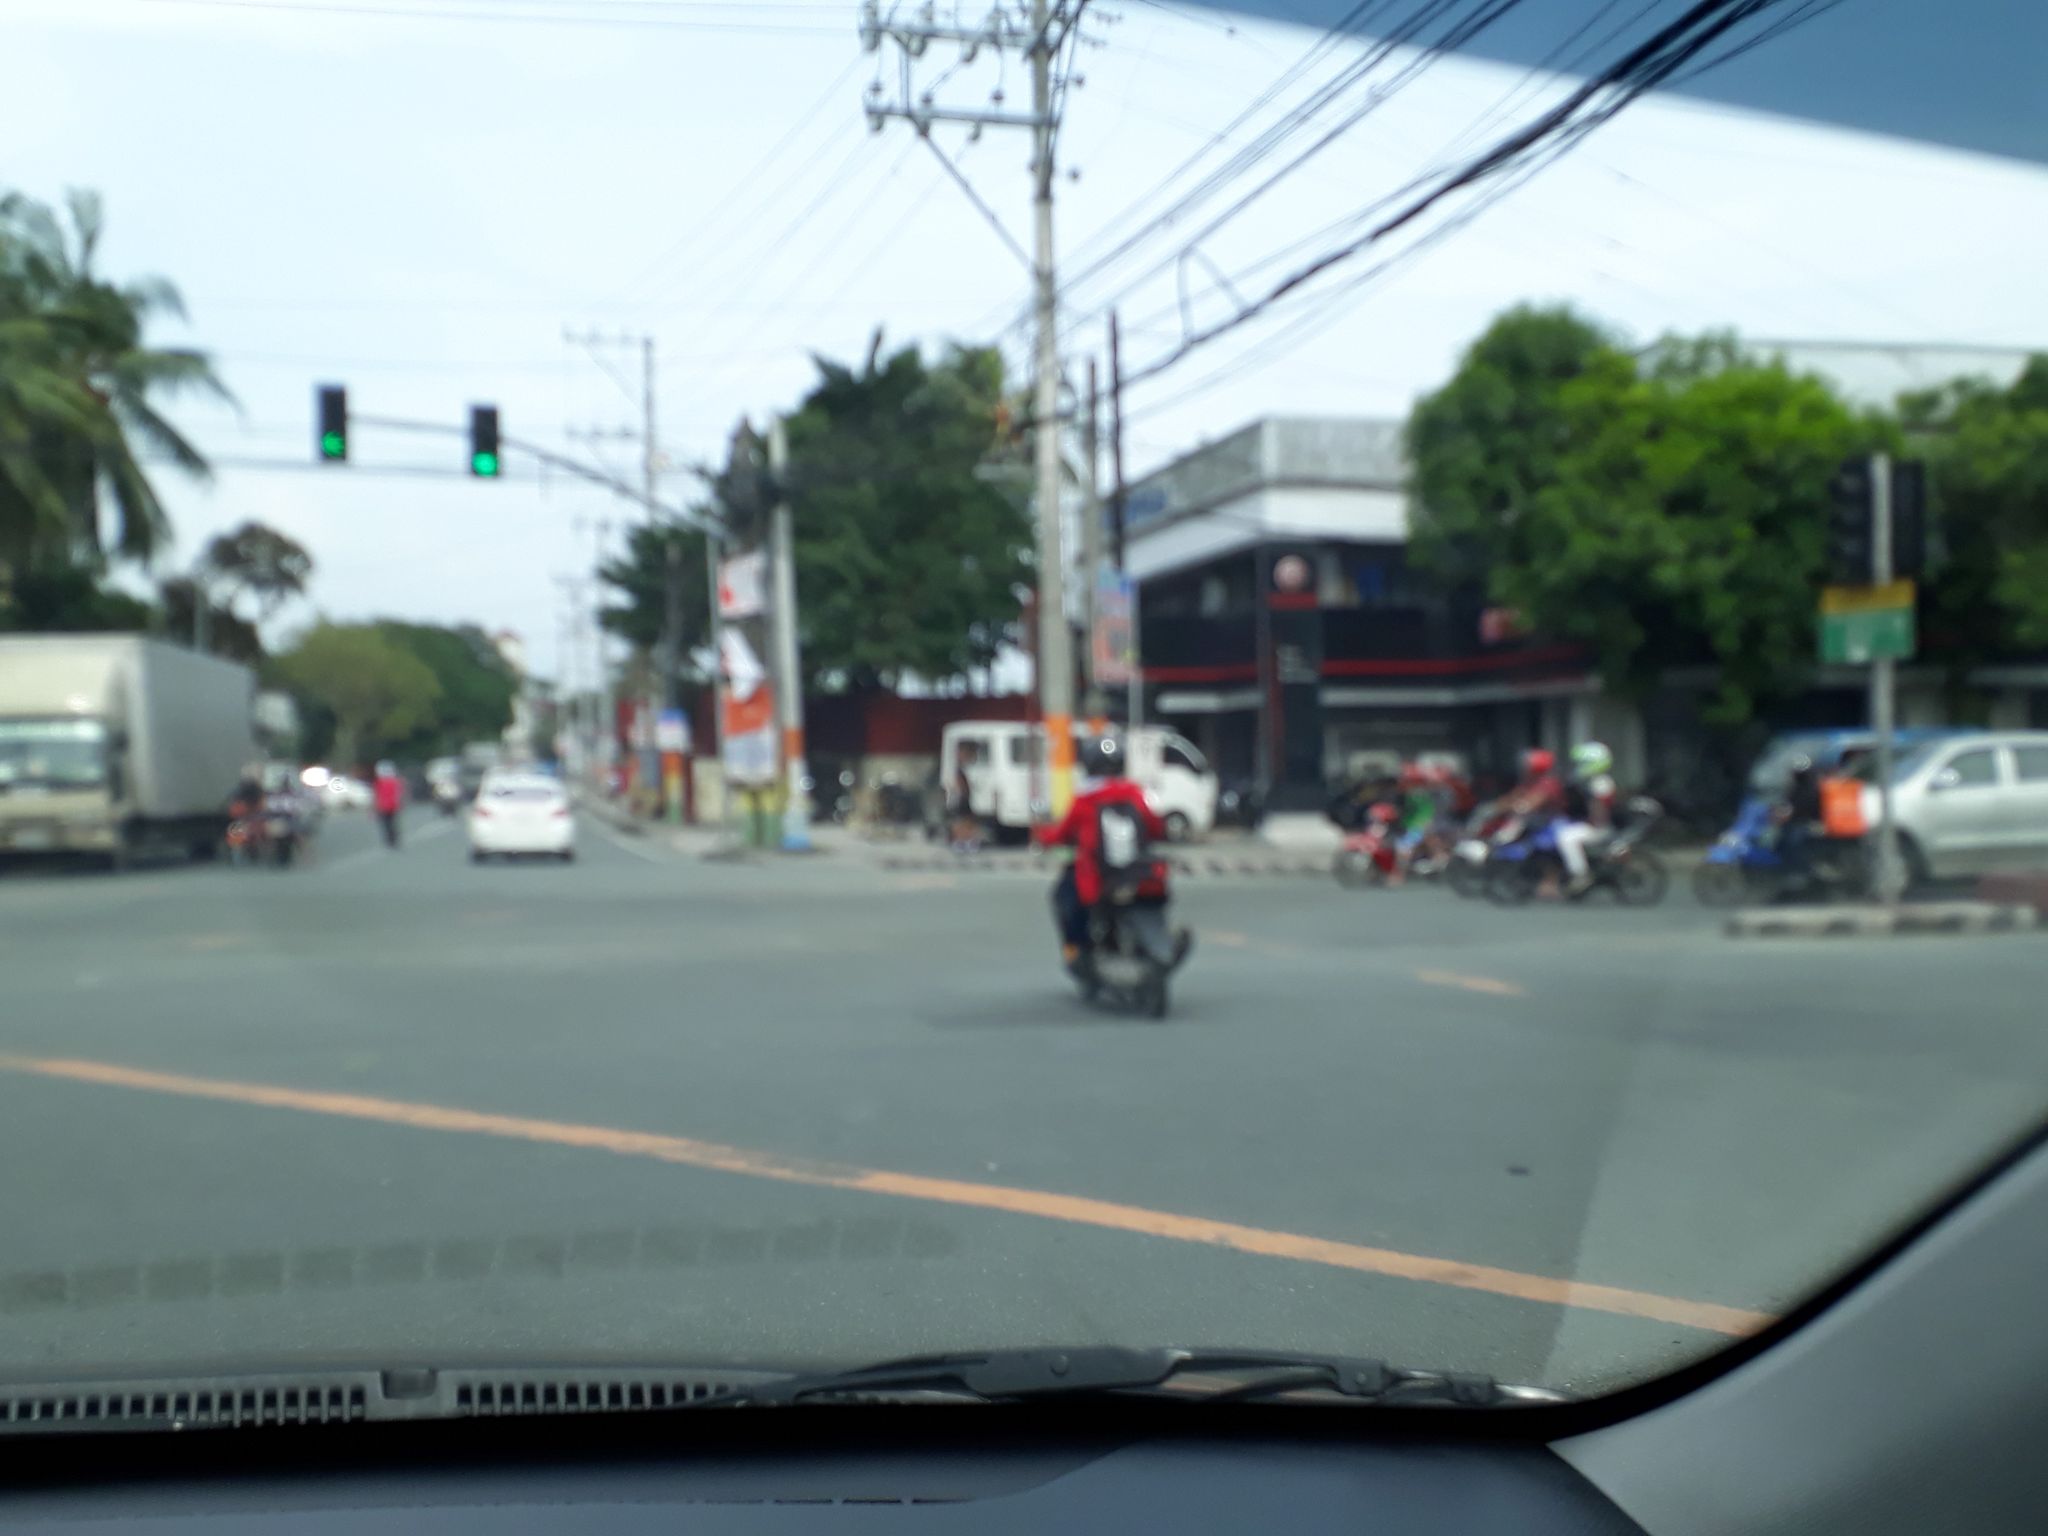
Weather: cloudy
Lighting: day
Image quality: slightly poor
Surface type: driving surface
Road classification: primary
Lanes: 3
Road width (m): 14
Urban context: urban centre
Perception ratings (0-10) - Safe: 4.15, Lively: 8.33, Beautiful: 1.1, Boring: 2.73, Depressing: 1.49, Wealthy: 0.77